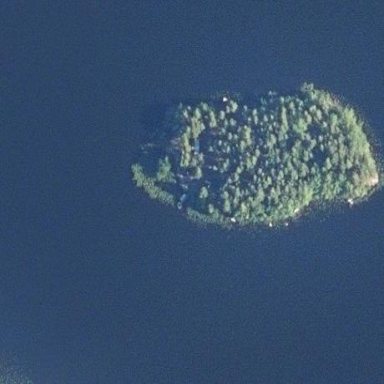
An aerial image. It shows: Islet.